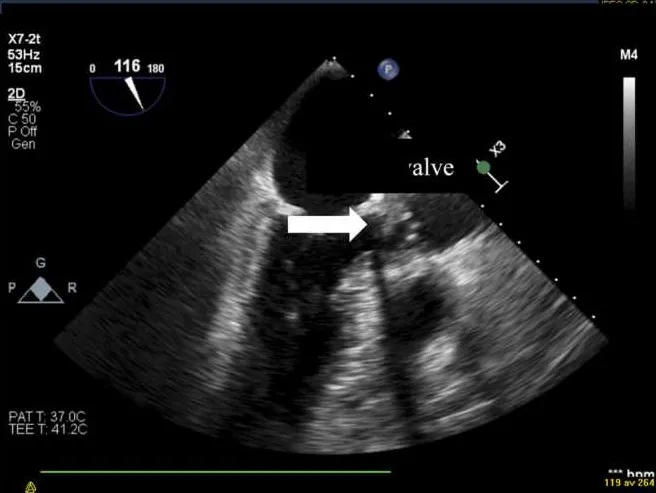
TEE showing a 12 mm mobile mass attached to noncoronary cusp of the aortic valve, protruding into the left ventricular outflow tract.
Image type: radiology (ultrasound)